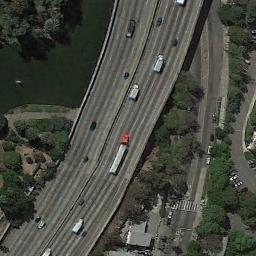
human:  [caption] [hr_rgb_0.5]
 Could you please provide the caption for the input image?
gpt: Freeways stand on ground roads and there are many cars on roads and freeways .

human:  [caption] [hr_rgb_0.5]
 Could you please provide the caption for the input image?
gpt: The freeway goes through the grass with some trees .

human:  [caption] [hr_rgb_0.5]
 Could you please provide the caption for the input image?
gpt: A freeway with a small bend and a small road go through some trees and forms an overpass on the small freeway .

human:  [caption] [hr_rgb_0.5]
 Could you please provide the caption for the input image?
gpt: There was only a white truck on the highway below .

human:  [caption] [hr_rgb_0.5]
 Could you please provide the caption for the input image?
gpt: There are some green trees beside the freeway on the bridge .